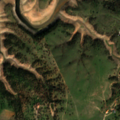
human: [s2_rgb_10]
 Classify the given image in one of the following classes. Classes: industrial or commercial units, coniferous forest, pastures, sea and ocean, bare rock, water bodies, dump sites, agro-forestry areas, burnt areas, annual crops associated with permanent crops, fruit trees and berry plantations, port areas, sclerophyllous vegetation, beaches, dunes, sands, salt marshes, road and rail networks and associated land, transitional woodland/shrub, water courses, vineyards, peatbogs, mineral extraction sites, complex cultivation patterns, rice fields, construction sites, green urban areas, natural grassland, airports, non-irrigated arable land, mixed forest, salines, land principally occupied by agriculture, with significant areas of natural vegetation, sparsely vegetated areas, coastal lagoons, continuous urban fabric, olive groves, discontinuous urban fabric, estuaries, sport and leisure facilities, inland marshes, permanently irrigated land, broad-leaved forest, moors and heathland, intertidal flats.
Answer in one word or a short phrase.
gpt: non-irrigated arable land, pastures, agro-forestry areas, broad-leaved forest, transitional woodland/shrub, water bodies